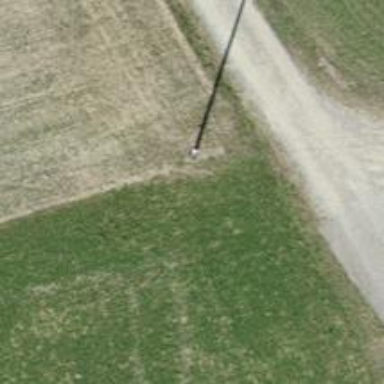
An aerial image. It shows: Power pole.